Aerial crown-view tile of a tropical tree (Barro Colorado Island, Panama), acquired 20250124:
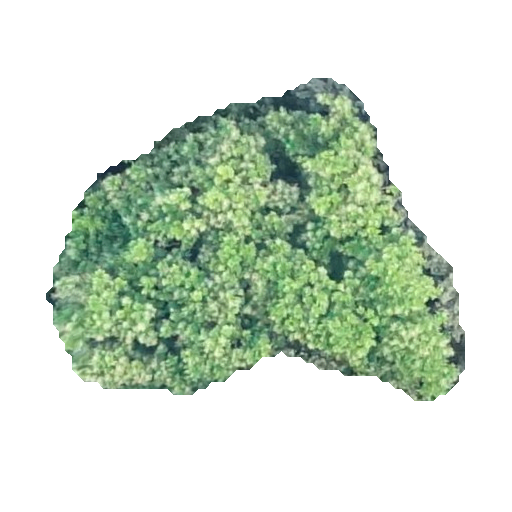
Species: Anacardium excelsum
GBIF accepted scientific name: Anacardium excelsum
Crown area: 137.556 m²